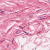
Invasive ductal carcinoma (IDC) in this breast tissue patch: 0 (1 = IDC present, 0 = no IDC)